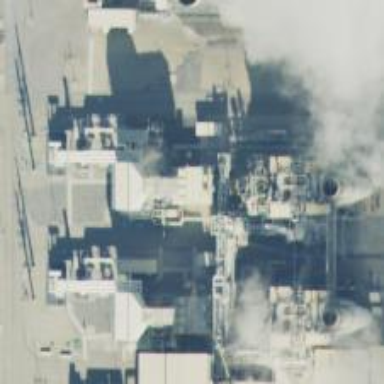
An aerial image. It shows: Gas turbine generator is in use.